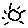
Label: sun